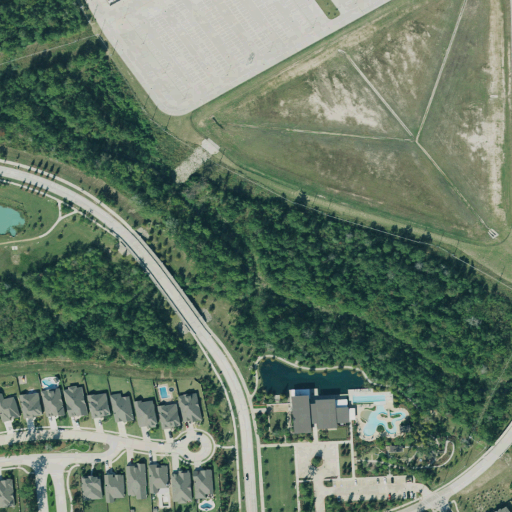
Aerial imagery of valley in Texas named Woodsons Gully containing medium intensity development, low intensity development, woody wetlands, open development, high intensity development, herbaceous wetlands, evergreen forest, barren land, and grassland